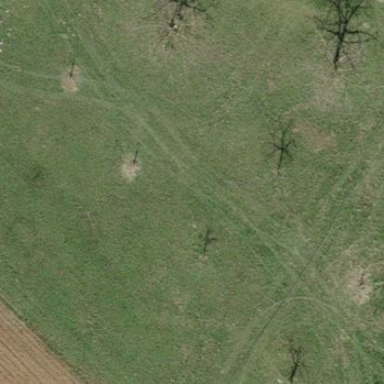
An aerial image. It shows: Orchard.